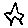
Label: star